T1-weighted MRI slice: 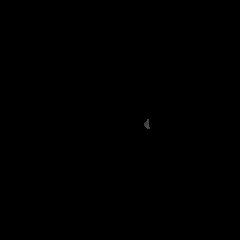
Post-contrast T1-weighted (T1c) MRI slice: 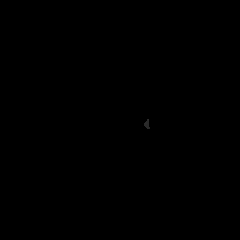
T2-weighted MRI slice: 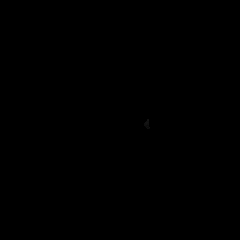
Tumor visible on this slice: no